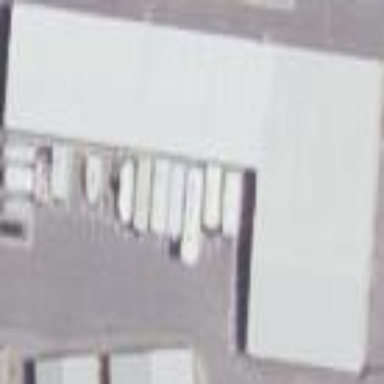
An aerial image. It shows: Building that serves as storage rental shop.